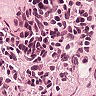
Metastatic tissue present: no